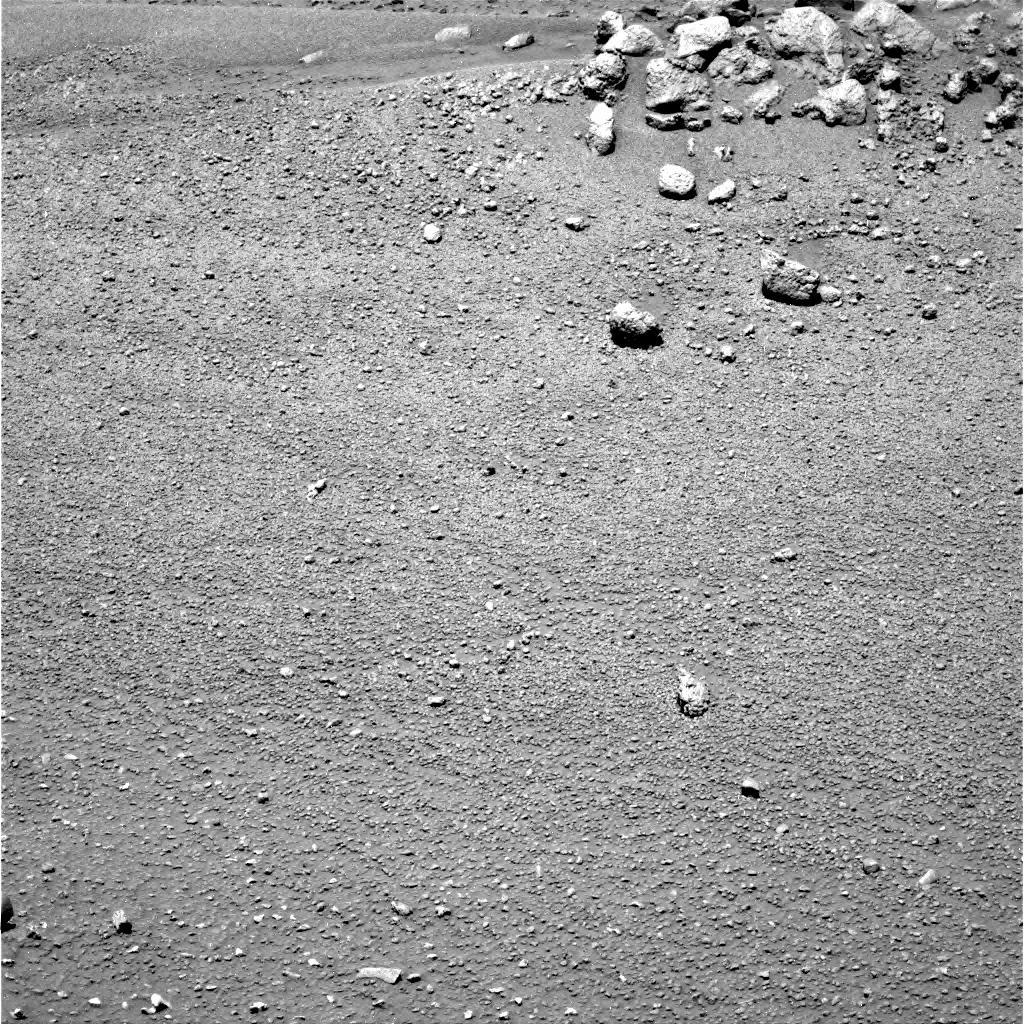
Terrain classes present: Bedrock, Gravel / Sand / Soil, Rock, Shadow